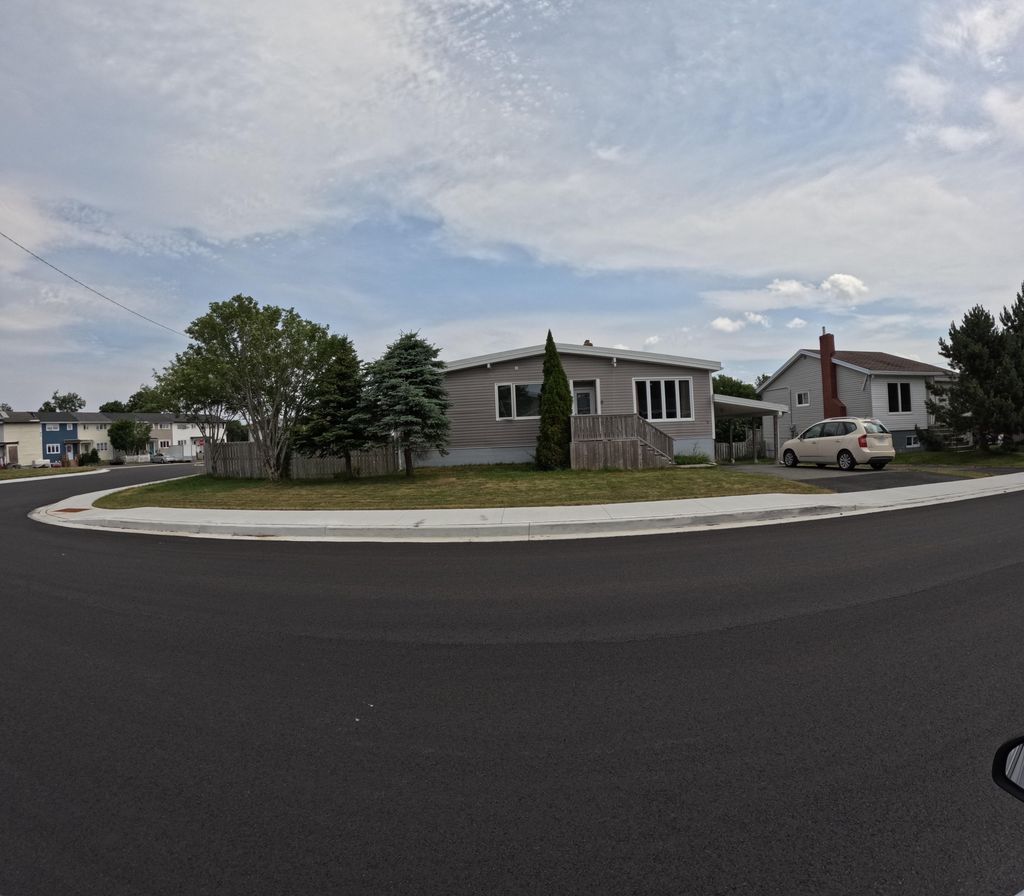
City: st_johns